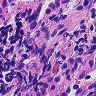
Metastatic tissue present: yes